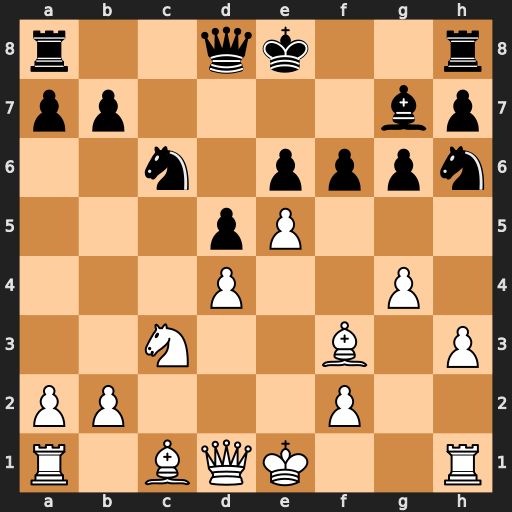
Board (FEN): r2qk2r/pp4bp/2n1pppn/3pP3/3P2P1/2N2B1P/PP3P2/R1BQK2R
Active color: w
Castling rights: KQkq
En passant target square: -
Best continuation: exf6 Qxf6 g5